Question: Can somebody please help me out on how to increase the size of the rounded button with respect to text. Please check the image:

I want to be able to write any length of text and rounded button will stretch automatically based on text.
Please help me on how to write CSS for to get this working ?
I don't want to use CSS3 'border-radius' because it does not work in IE and I don't want to use css3pie, etc, that's why i have created the rounded images. Thanks
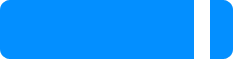
Answer: Use the Sliding Door Principle. <URL>.
In sliding doors you have two extreme as images(rounded) between these images is a background. The images move (slide further) based on the length of the text.